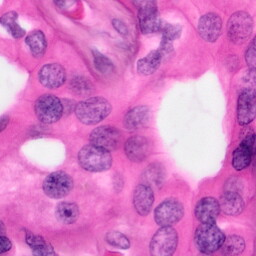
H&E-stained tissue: Pancreatic